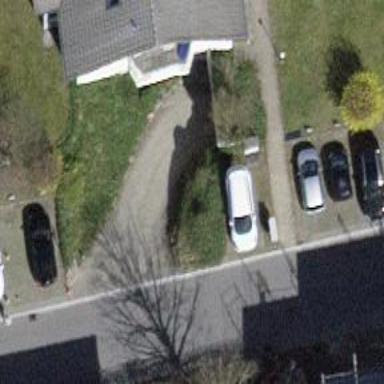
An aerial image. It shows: Parking space with normal surface.